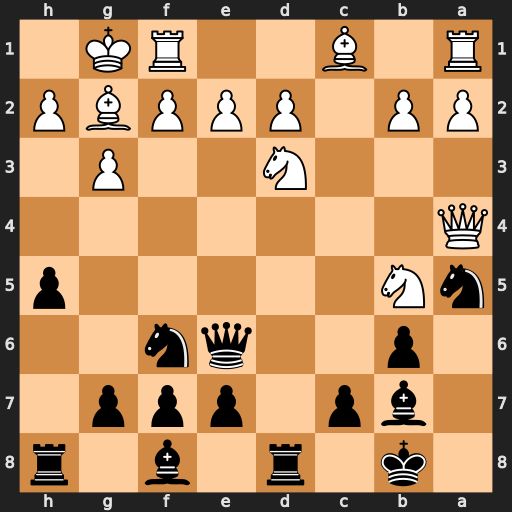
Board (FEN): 1k1r1b1r/1bp1ppp1/1p2qn2/nN5p/Q7/3N2P1/PP1PPPBP/R1B2RK1
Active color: b
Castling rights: -
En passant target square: -
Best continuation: Bxg2 Nf4 Qe4